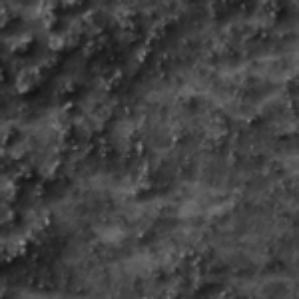
Label: frost